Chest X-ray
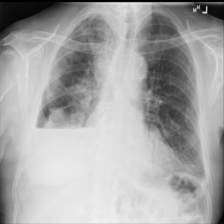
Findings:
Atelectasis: negative
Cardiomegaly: negative
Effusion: negative
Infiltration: negative
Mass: negative
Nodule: negative
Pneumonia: negative
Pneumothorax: negative
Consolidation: negative
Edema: negative
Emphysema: negative
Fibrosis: negative
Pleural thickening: negative
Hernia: negative